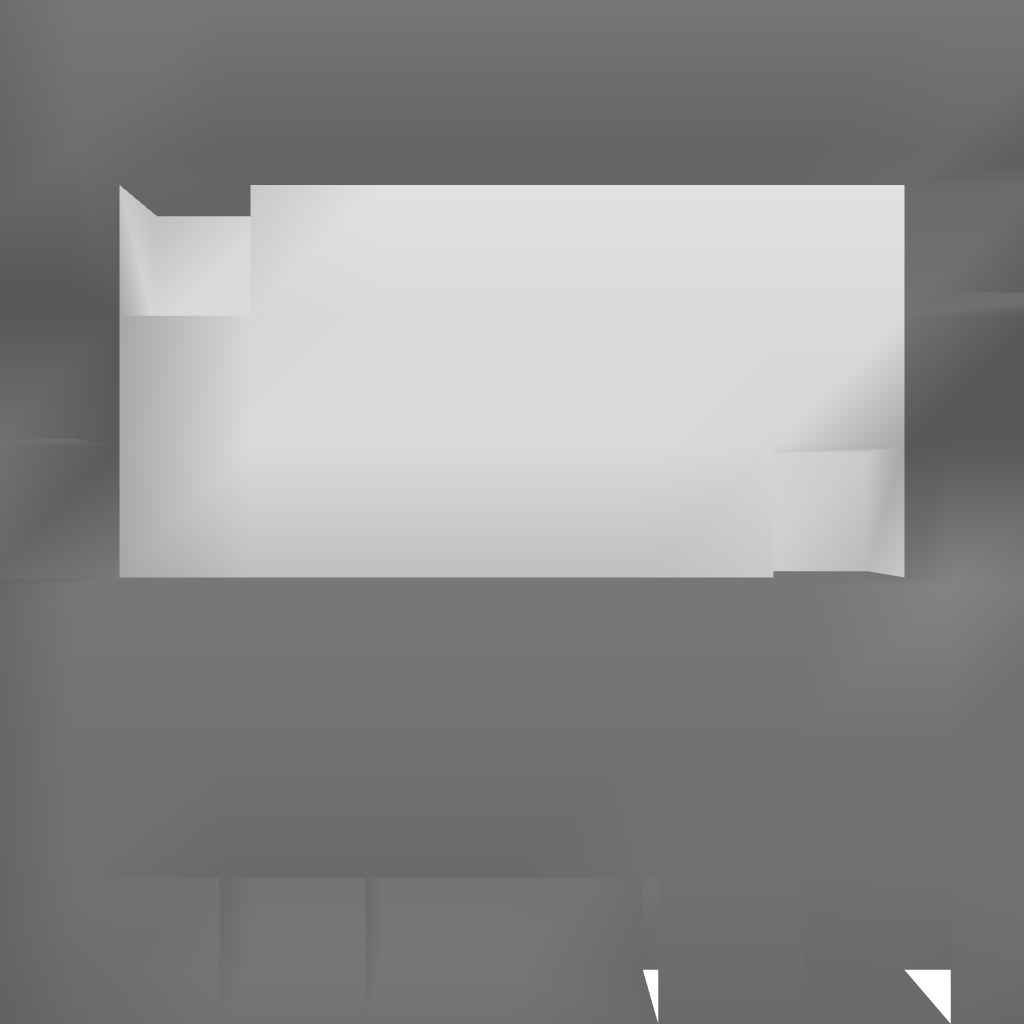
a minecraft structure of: Zombie Trap bad low quality